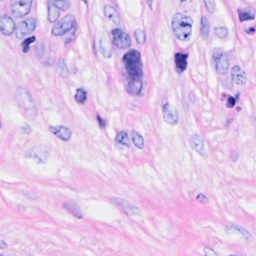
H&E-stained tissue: Breast